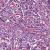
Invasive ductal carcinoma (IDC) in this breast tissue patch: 1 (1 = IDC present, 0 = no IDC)